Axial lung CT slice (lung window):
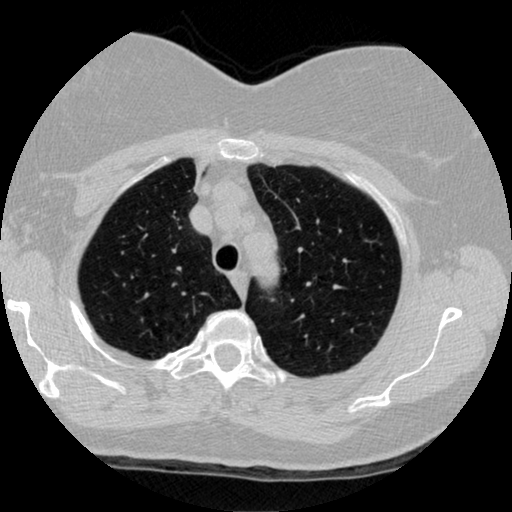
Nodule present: no